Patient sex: F
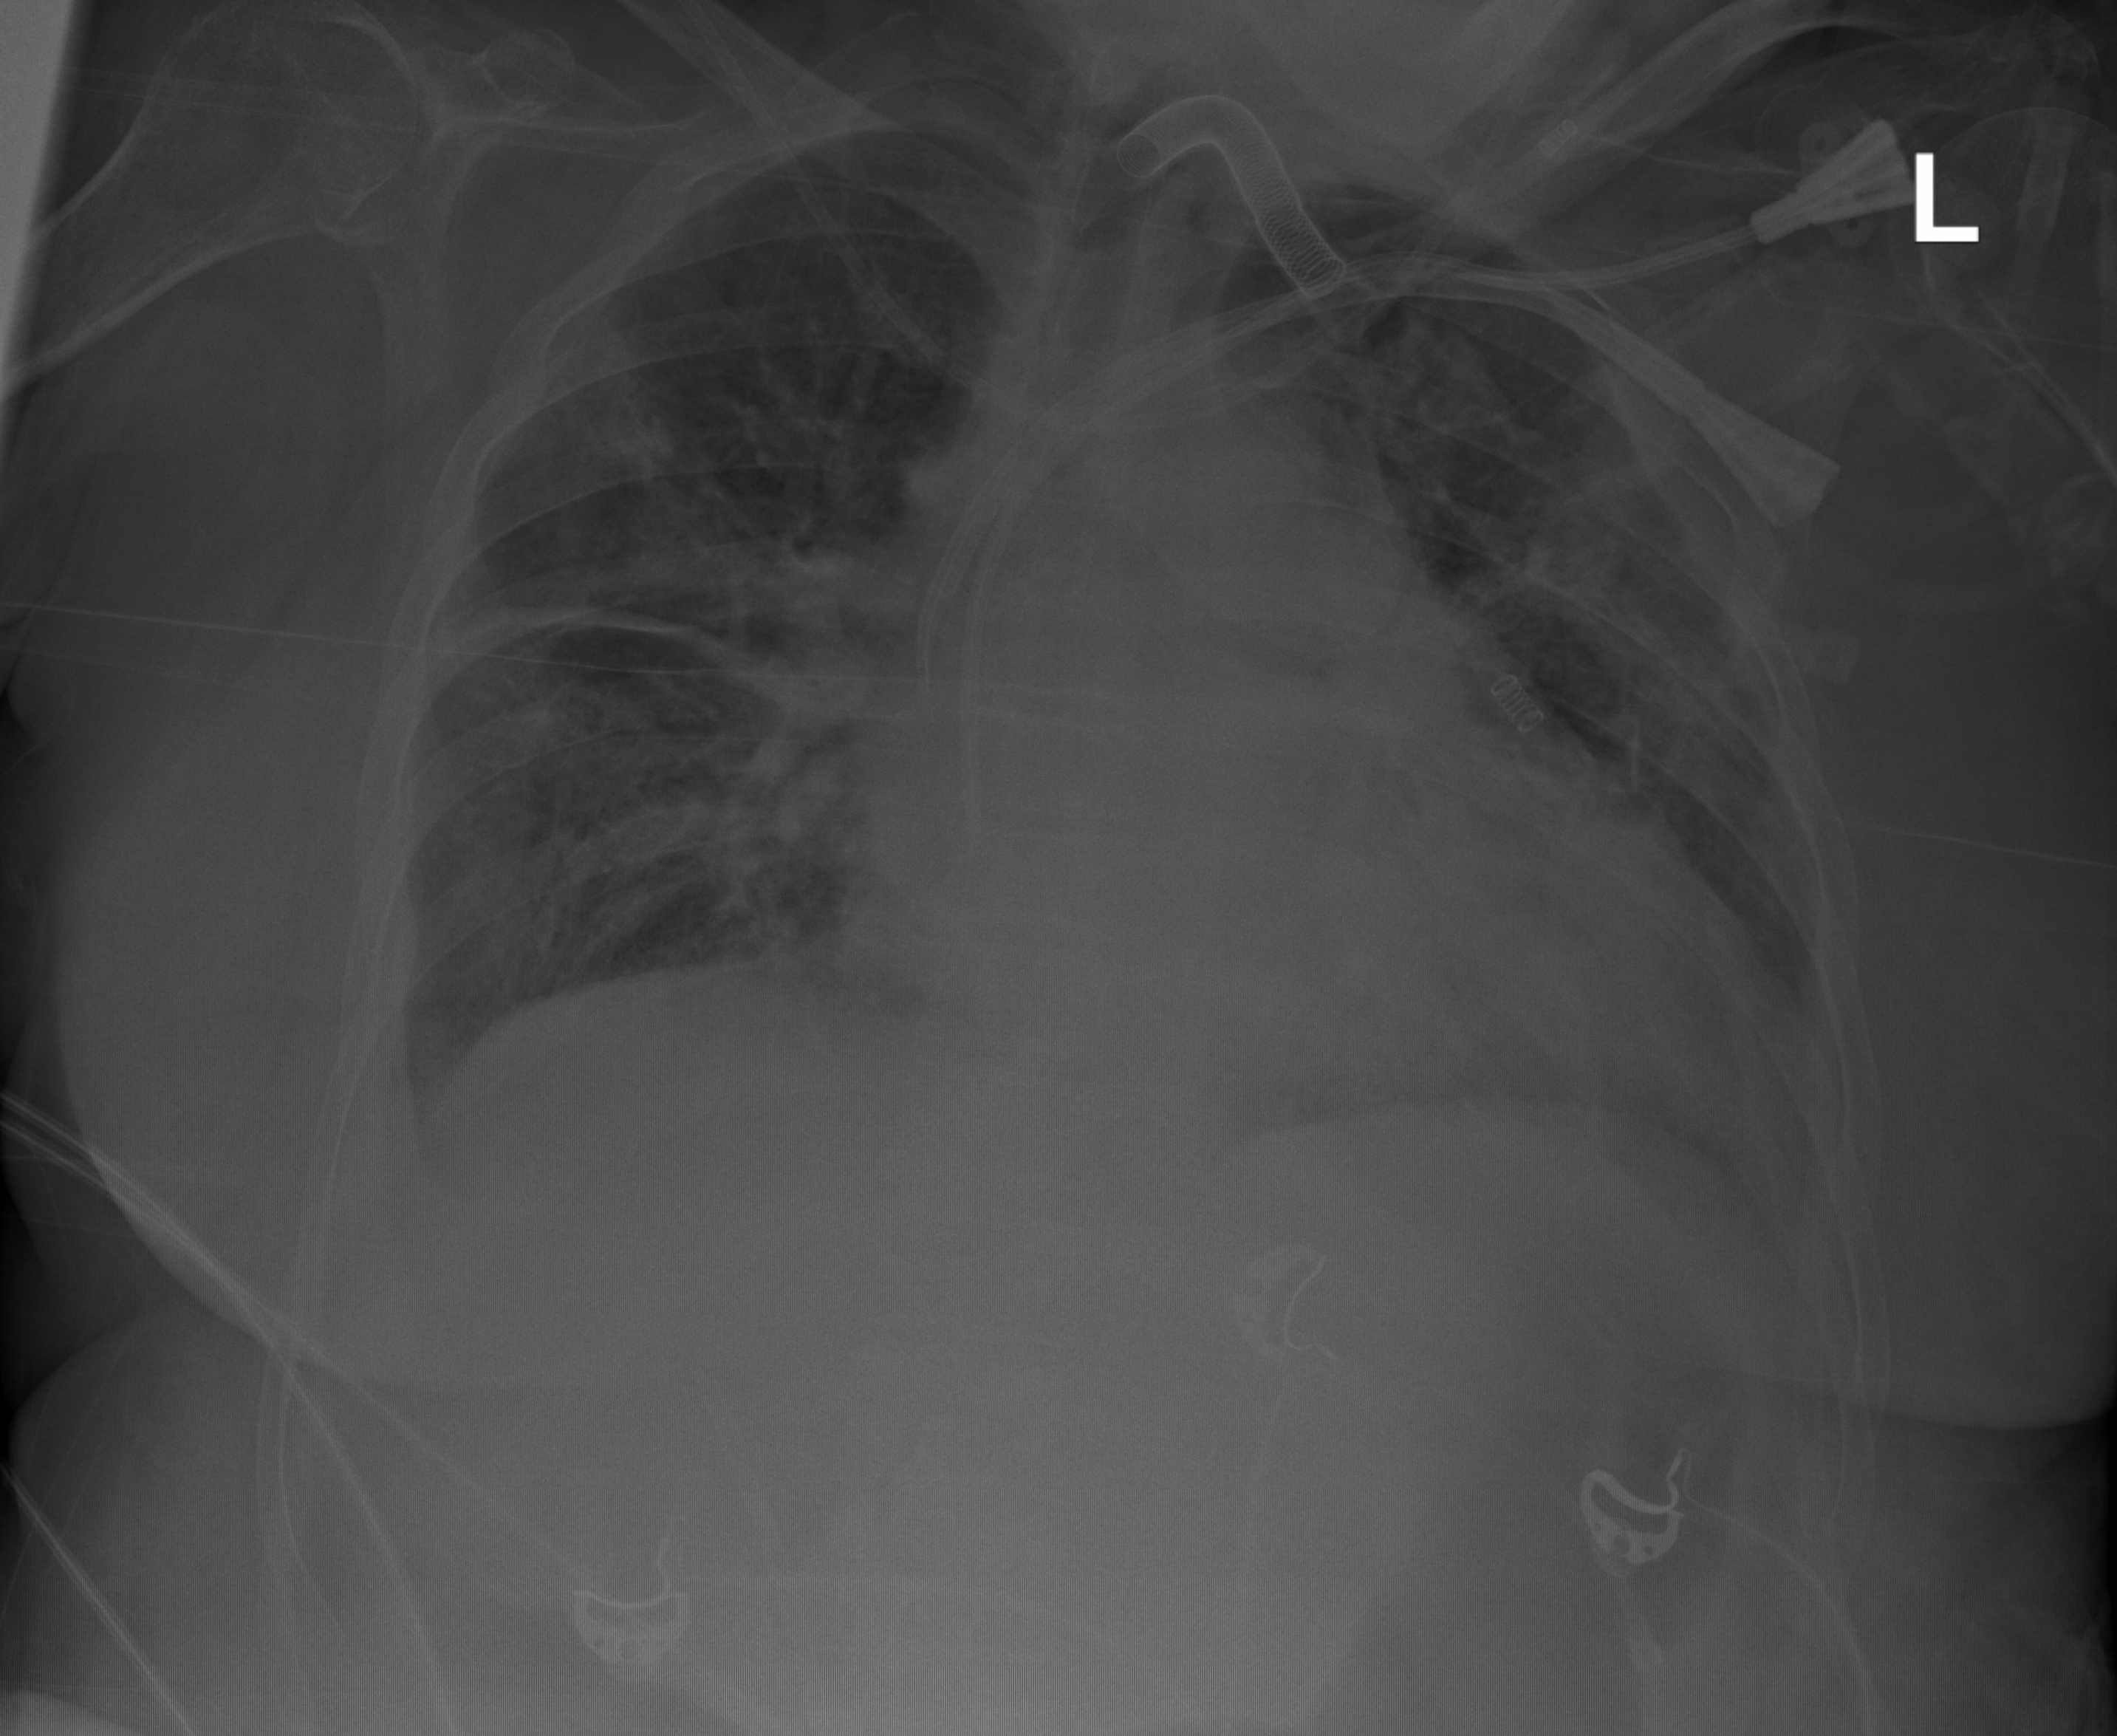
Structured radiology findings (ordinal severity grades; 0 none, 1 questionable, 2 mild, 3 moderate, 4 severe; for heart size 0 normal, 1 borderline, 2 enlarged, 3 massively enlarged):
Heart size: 2
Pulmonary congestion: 2
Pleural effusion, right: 2
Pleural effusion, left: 2
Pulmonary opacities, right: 2
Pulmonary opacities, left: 2
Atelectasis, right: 2
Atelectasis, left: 2